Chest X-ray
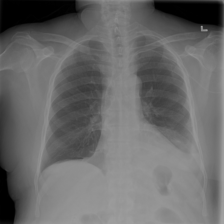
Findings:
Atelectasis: negative
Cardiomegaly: negative
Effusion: positive
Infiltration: negative
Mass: negative
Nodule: negative
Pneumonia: negative
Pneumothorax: negative
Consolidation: negative
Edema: negative
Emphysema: negative
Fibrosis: negative
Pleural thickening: negative
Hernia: negative